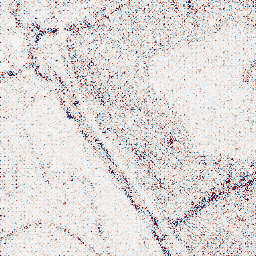
Category: wavelet
Decomposition family: wavelet_biorthogonal
Decomposition parameters: wavelet: bior5.5
level: 1
Upsampling method: regularized
Upsampling parameters: scale: 2
lambda_reg: 0.1
Upsampling scale: 2